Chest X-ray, AP view. Patient: 54 years old, sex M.
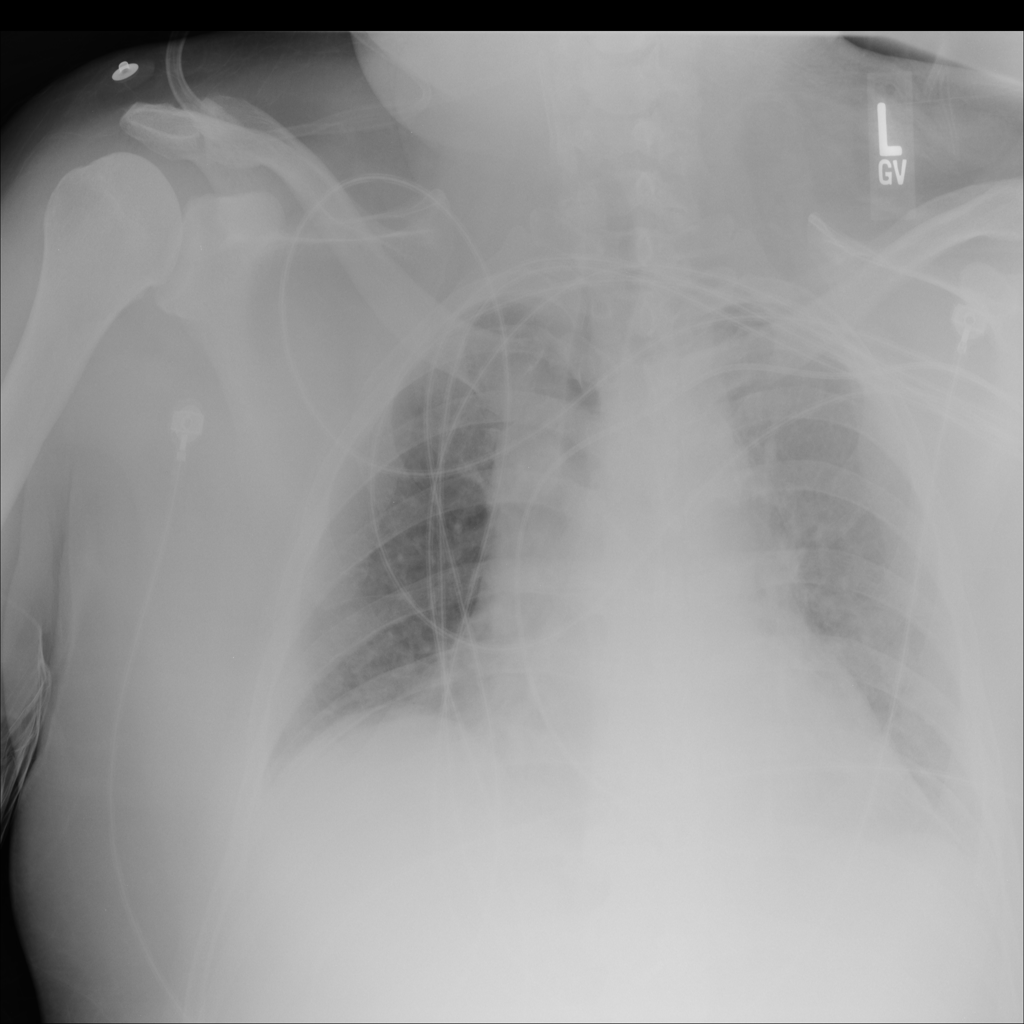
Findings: No Finding